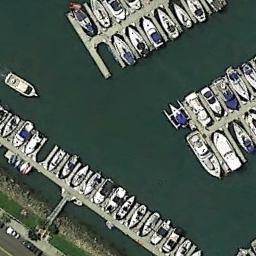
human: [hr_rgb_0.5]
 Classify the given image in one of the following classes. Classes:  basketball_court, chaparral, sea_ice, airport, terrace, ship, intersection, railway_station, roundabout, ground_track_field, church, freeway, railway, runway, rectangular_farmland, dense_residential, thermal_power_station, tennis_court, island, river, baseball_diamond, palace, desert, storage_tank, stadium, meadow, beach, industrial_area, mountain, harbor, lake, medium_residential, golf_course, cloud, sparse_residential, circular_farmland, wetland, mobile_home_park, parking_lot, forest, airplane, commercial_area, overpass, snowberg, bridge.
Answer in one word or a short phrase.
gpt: harbor